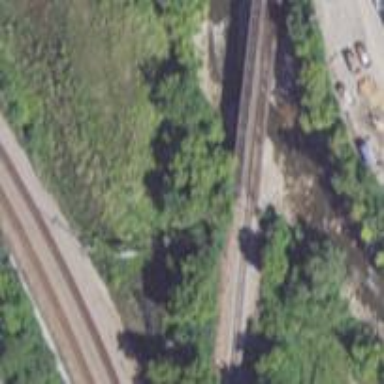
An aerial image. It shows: Disused railway bridge.